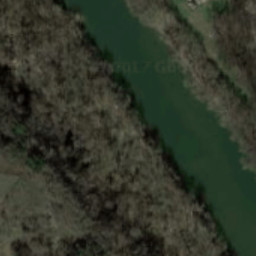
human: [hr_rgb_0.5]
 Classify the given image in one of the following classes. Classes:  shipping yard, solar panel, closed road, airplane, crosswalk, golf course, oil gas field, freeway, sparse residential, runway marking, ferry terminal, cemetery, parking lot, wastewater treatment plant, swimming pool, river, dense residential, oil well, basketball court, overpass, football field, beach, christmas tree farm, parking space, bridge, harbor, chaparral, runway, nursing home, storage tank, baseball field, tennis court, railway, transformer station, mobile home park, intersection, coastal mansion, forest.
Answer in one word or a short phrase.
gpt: river